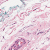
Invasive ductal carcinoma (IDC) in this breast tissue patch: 0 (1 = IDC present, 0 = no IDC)